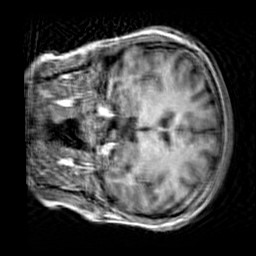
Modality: T1w
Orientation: coronal
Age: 22
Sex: female
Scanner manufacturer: siemens
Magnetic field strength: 3 T
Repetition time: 2.3 s
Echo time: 0.00303 s